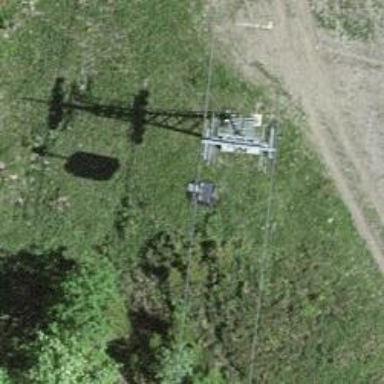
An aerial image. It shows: Pylon for aerialway.